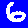
Digit: 6